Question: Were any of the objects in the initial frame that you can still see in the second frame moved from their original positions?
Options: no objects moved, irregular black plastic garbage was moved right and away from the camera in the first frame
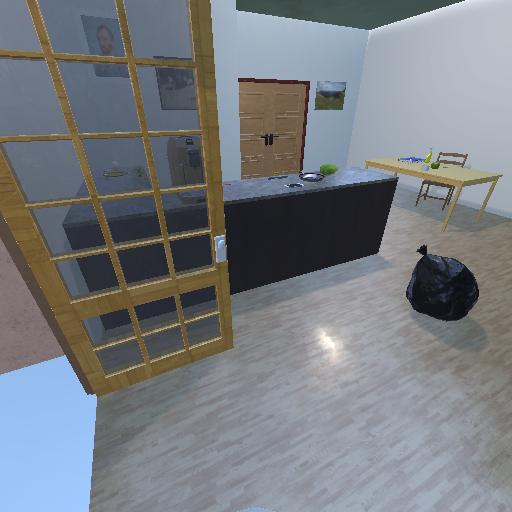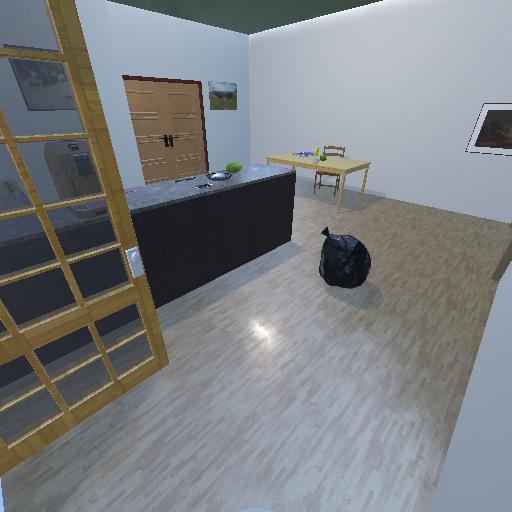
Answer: no objects moved